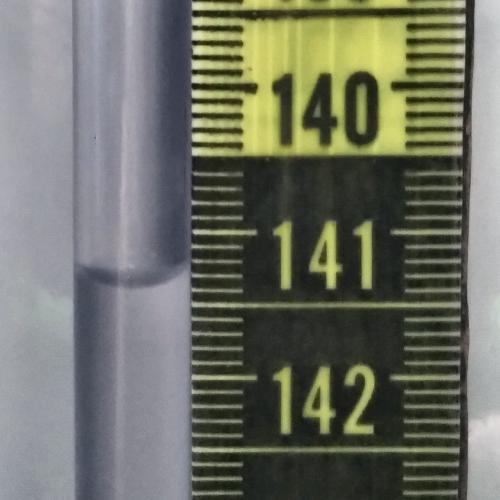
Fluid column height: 141.3 cm